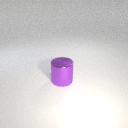
large purple metal cylinder